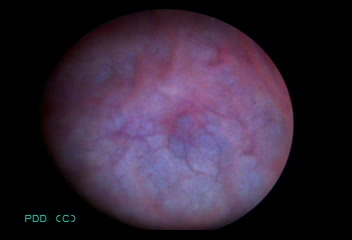
Modality: BLC
Class: Normal mucosa
Bladder cancer association: No